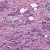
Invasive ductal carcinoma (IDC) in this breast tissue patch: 1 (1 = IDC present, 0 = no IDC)